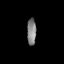
Tissue: prostate
Cell type: T cells
Senescence score: 0.1881
Nuclear area (px): 237
Mean DAPI intensity: 129.895